Field crop: tomato
Growth stage: 1
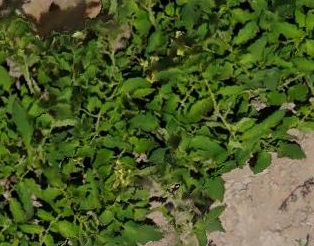
Species: tomato